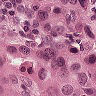
Metastatic tissue present: yes